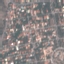
Land use / land cover class: Residential